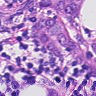
Metastatic tissue present: yes